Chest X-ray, PA view. Patient: 79 years old, sex M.
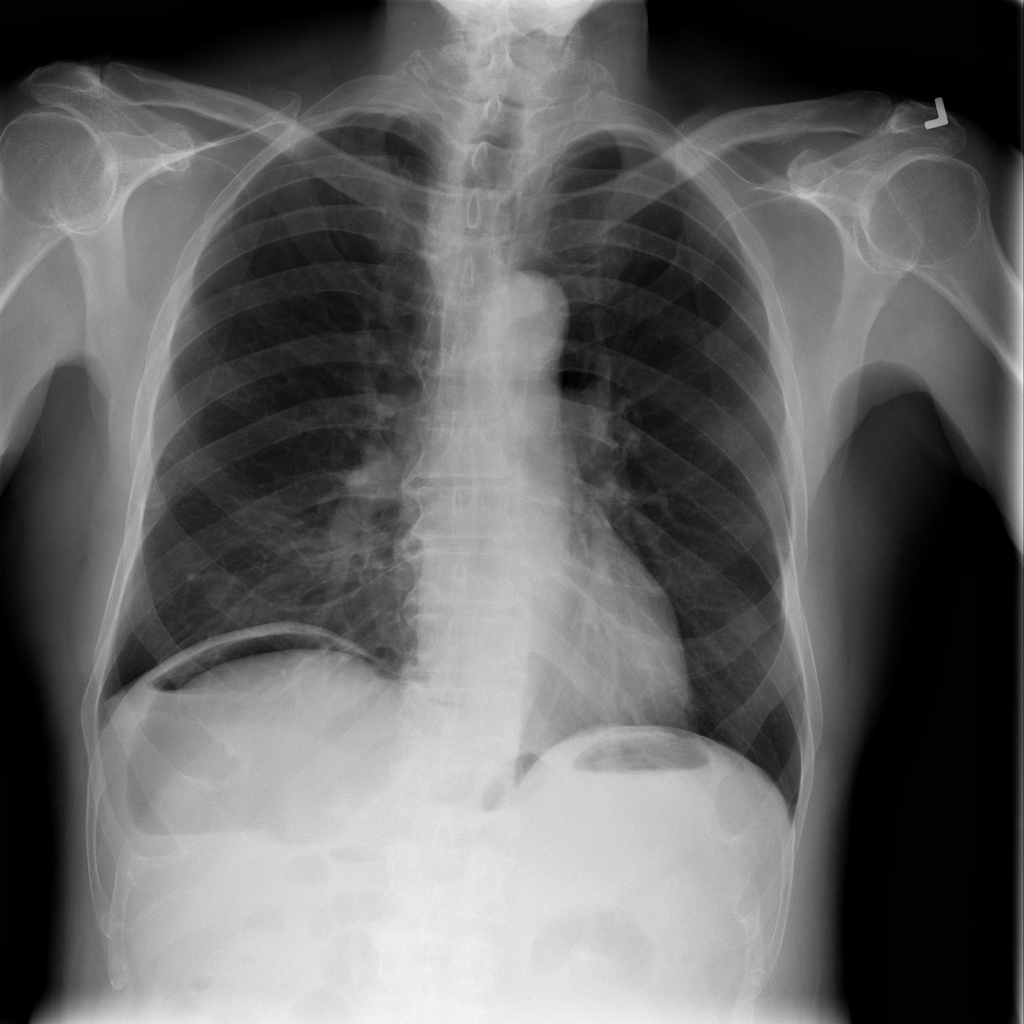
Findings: No Finding